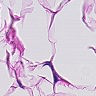
Metastatic tissue present: no